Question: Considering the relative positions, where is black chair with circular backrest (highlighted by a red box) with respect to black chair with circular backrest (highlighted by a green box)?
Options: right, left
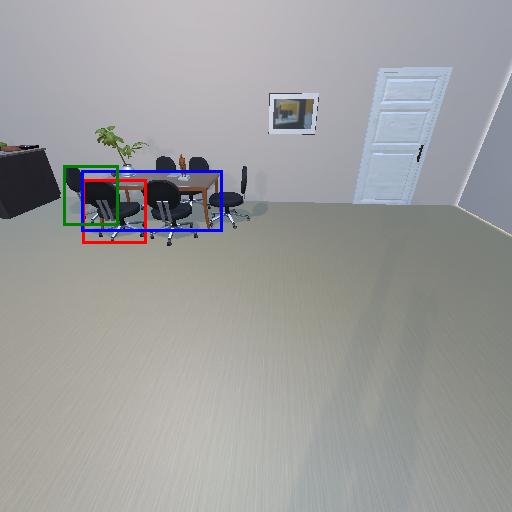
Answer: right